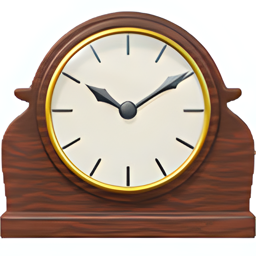
Name: mantelpiece clock
Emoji: 🕰
Group: Travel & Places
Sub-group: time